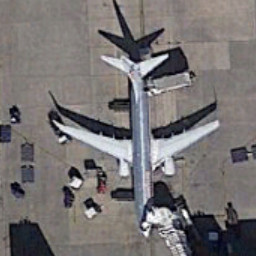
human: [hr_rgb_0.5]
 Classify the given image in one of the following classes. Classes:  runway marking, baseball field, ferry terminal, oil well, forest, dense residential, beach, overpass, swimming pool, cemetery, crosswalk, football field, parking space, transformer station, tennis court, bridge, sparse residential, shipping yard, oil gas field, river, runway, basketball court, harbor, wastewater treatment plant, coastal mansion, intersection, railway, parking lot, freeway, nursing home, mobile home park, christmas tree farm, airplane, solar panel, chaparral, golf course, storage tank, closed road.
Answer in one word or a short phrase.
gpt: airplane